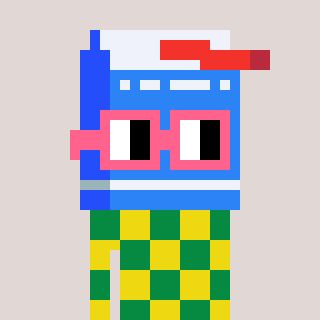
a pixel art character with square pink glasses, a milk-shaped head and a yellow-colored body on a warm background